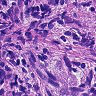
Metastatic tissue present: yes